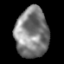
Tissue: lung
Cell type: Epithelial cells
Senescence score: 0.215
Nuclear area (px): 1611
Mean DAPI intensity: 127.16